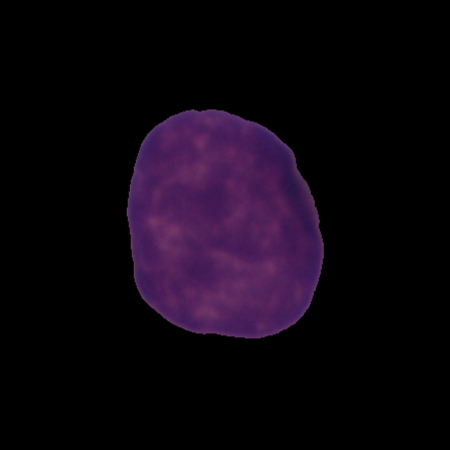
Label: cancer